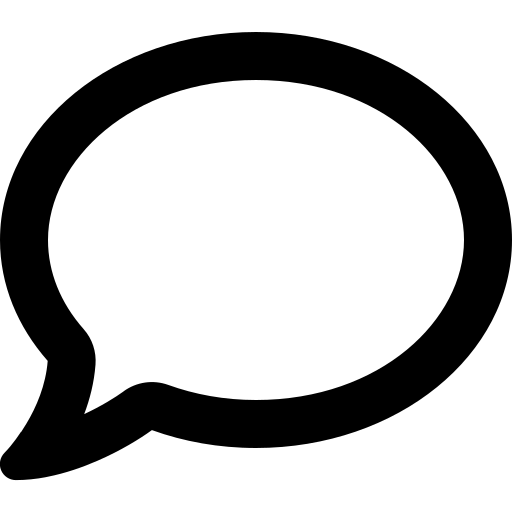
Tags: icon, FontAwesome, fa-icon, outline, comment